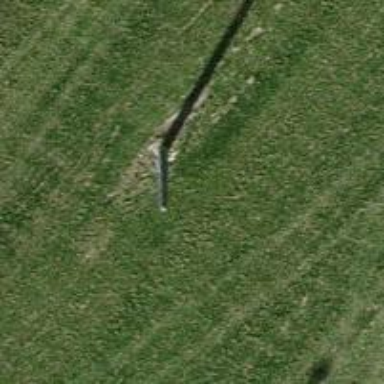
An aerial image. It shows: Man-made mast used for communication purposes.